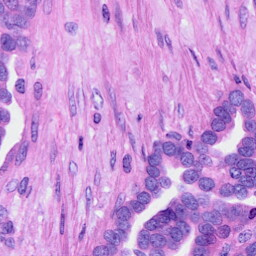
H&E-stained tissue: Ovarian